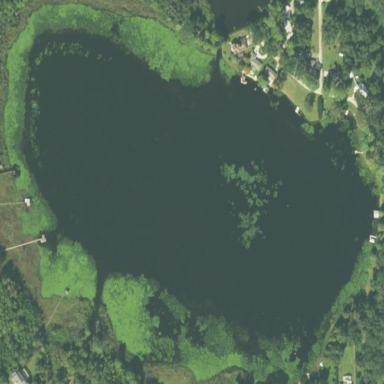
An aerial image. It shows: Lake with natural water.